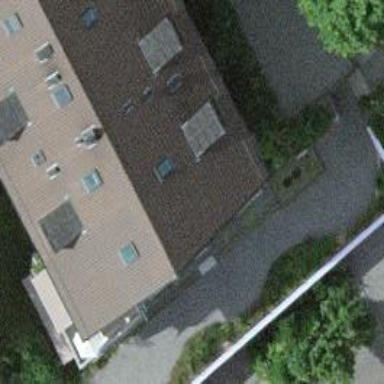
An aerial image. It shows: Garage.